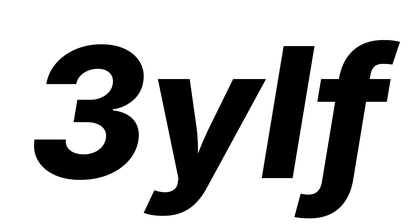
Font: Inter-Italic_ExtraBold_Italic